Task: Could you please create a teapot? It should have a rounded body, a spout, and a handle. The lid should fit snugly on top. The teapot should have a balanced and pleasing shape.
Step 193:
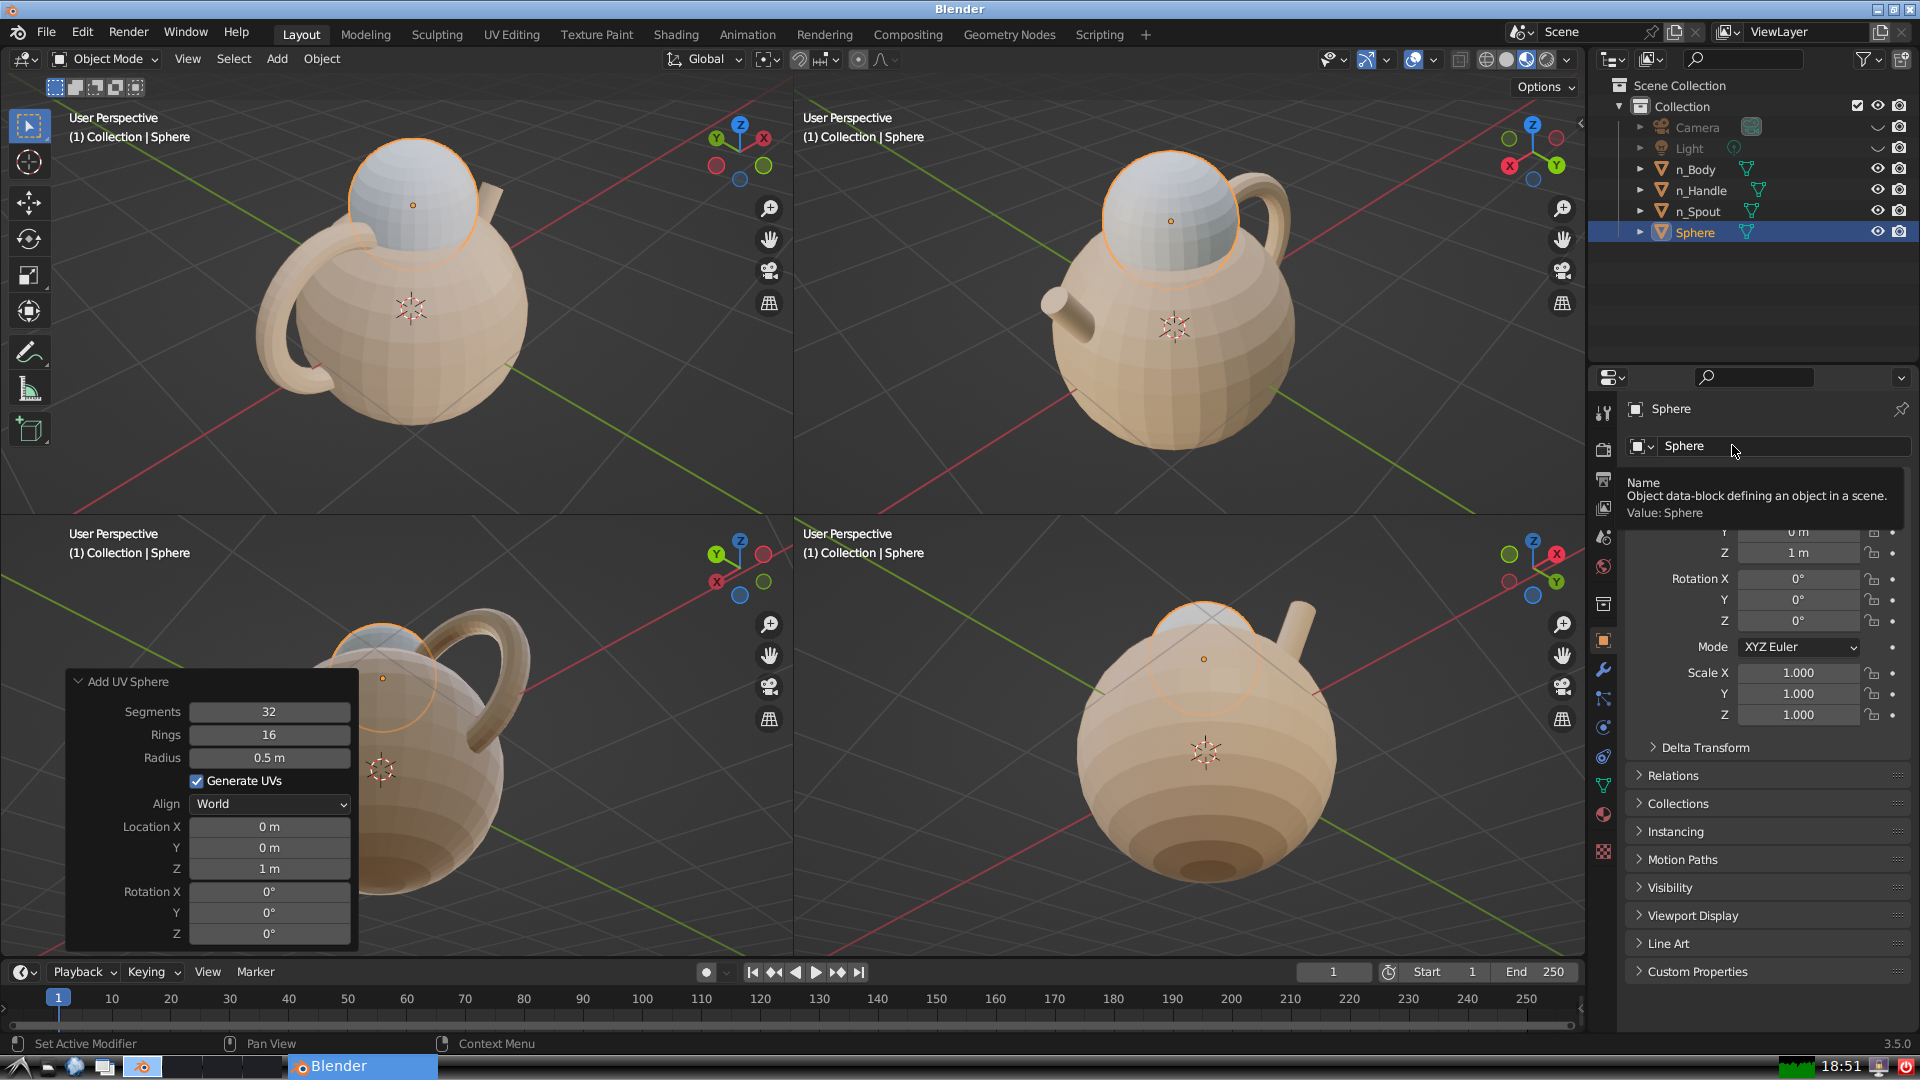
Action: click: no